Field crop: maize
Growth stage: 2
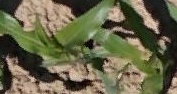
Species: maize